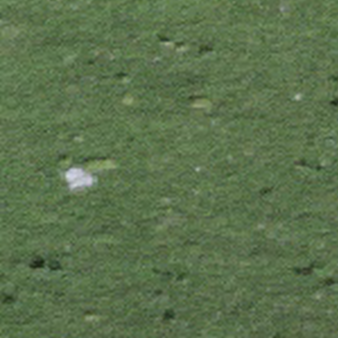
Label: other